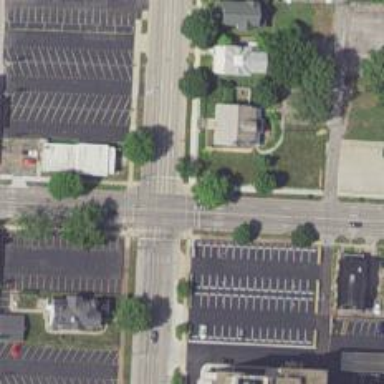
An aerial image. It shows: Solid crossing edge road marking.